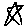
Label: star